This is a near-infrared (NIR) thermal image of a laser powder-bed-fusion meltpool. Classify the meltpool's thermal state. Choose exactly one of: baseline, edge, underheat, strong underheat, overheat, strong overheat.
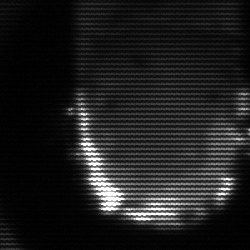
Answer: baseline